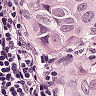
Metastatic tissue present: yes